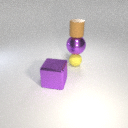
small brown rubber cylinder above small yellow rubber sphere